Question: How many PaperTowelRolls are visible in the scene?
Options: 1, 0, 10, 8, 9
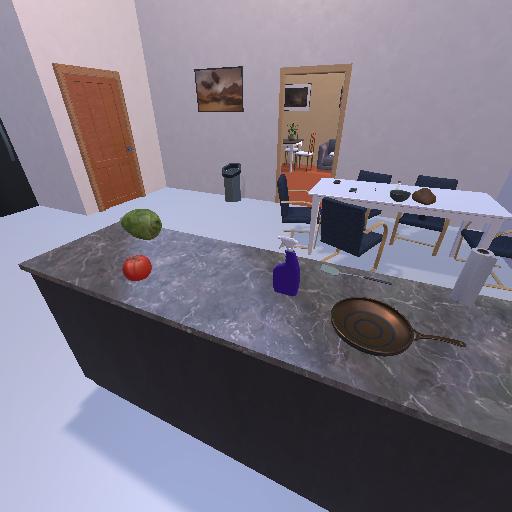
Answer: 1